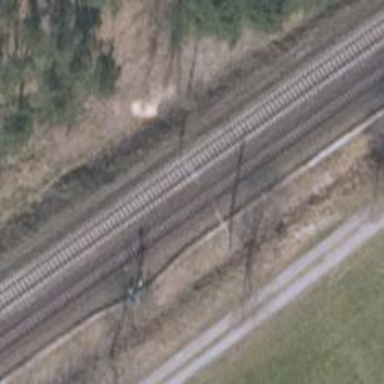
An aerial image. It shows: Milestone along the railway track with catenary mast.